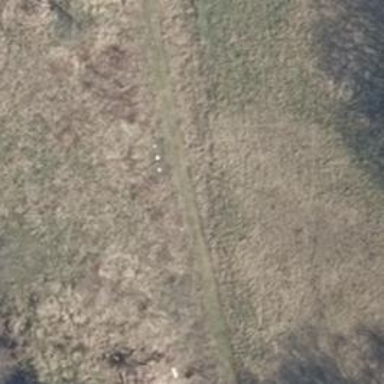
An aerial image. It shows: Grassy path.